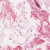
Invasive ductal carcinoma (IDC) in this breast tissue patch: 0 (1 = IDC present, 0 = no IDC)